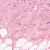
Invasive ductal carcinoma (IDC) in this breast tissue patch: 0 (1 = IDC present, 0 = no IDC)